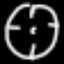
Label: clock